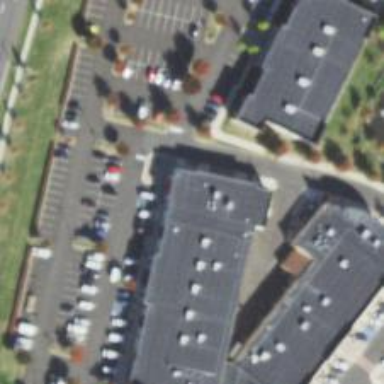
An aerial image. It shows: Healthcare clinic.